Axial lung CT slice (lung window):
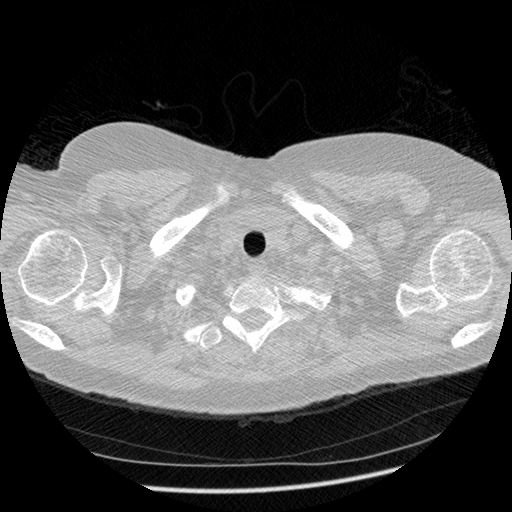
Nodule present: no